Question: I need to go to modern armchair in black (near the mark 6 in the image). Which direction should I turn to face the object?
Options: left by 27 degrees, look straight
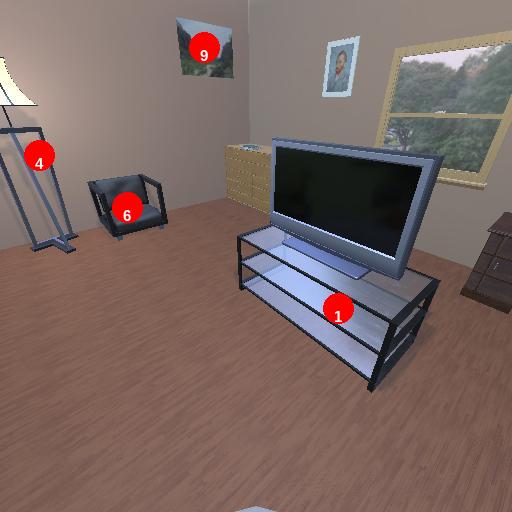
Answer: left by 27 degrees